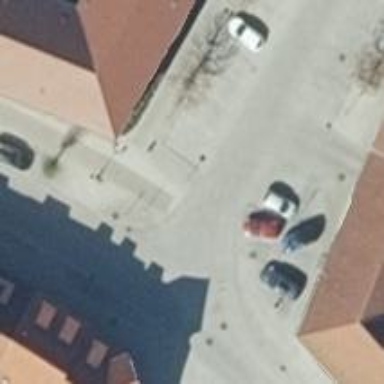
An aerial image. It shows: Living street.